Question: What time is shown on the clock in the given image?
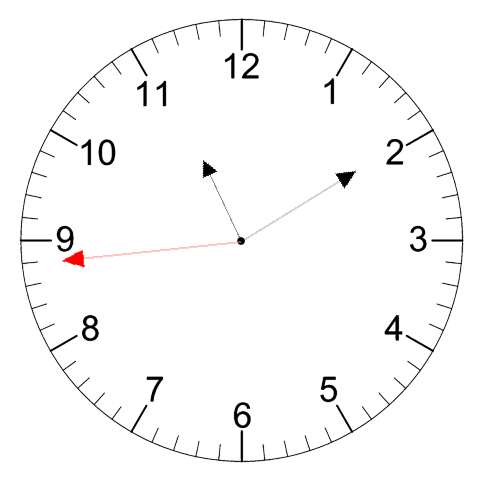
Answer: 11:09:44